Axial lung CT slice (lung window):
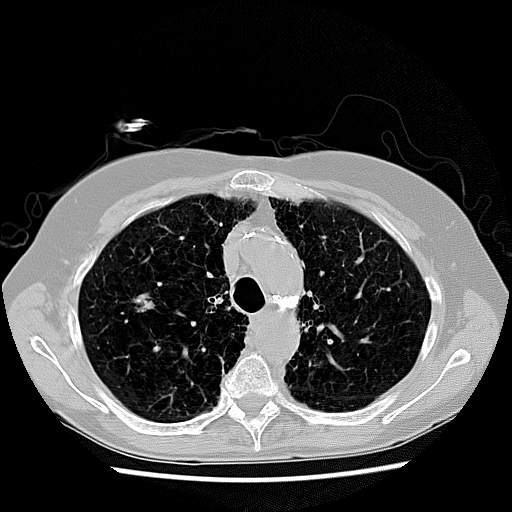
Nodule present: yes
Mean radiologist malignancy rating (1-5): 4.25